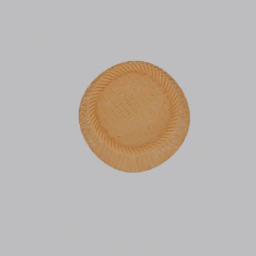
Label: decoration